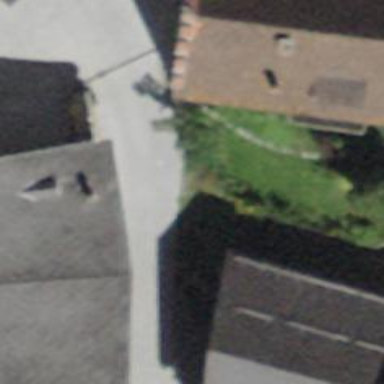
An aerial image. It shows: Alleyway designated as service road.